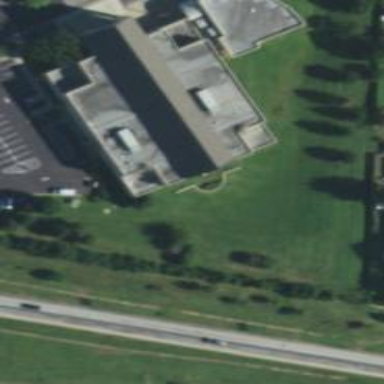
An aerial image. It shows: Building that serves as library.